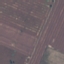
Land use / land cover class: AnnualCrop